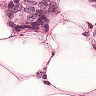
Metastatic tissue present: yes